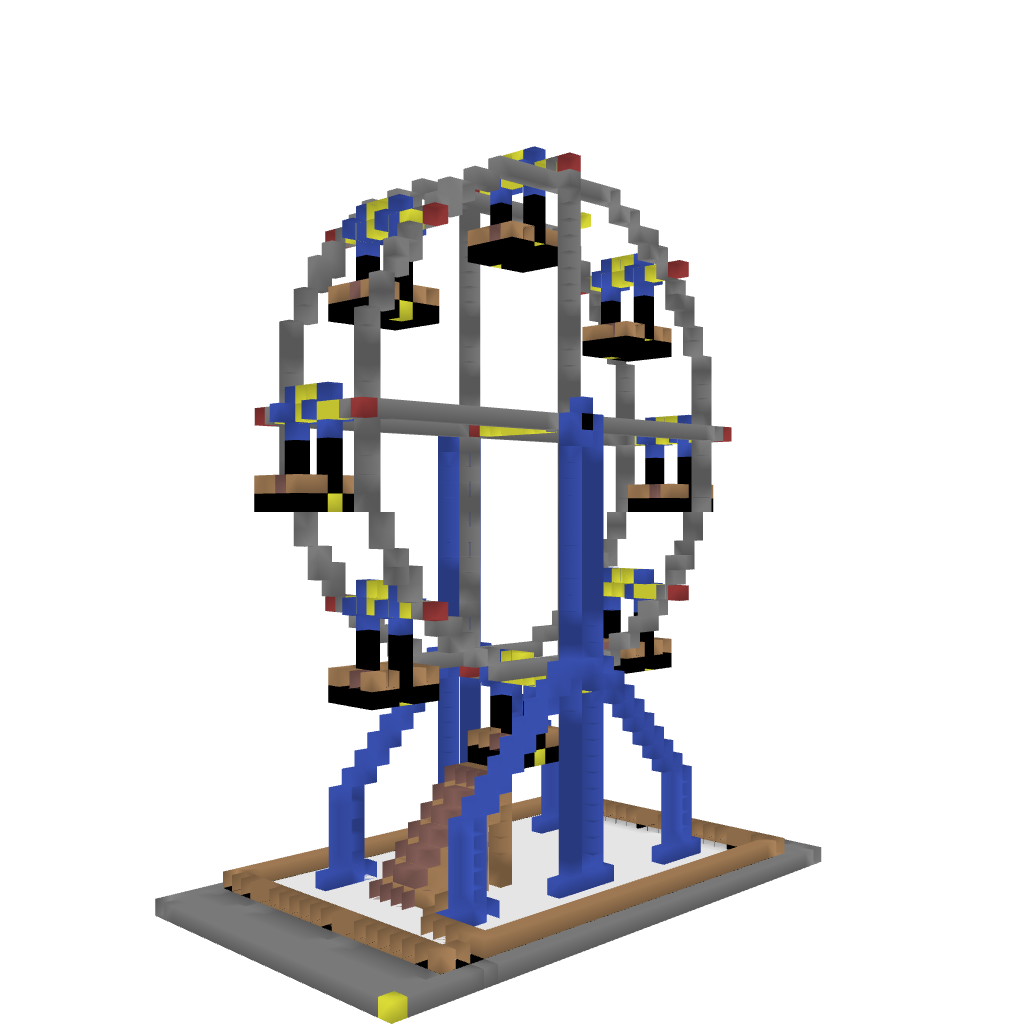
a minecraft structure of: Ferris Wheel high quality